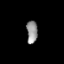
Tissue: lung
Cell type: Endothelial cells
Senescence score: 0.7313
Nuclear area (px): 245
Mean DAPI intensity: 144.812